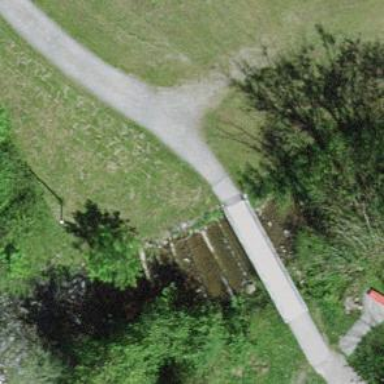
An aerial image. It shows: Track road on bridge.